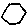
Label: hexagon